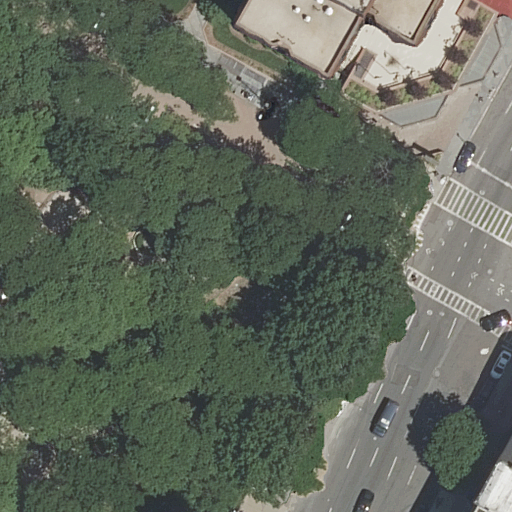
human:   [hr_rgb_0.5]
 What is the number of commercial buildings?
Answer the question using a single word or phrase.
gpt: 0

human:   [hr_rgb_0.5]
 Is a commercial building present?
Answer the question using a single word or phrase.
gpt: no

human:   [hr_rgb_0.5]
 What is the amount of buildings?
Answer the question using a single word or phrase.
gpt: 4

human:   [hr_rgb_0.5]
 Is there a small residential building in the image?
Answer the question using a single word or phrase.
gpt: yes

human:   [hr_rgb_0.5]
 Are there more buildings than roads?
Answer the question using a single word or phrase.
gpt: no

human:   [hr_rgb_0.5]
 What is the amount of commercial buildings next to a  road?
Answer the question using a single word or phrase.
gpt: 0

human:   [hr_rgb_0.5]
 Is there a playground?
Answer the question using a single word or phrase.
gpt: yes

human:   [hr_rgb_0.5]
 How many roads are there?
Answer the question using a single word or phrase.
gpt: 20

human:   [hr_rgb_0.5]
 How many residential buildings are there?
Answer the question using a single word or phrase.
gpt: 4

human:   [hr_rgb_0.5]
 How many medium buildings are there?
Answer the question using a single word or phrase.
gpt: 2

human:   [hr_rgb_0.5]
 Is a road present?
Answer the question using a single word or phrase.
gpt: yes

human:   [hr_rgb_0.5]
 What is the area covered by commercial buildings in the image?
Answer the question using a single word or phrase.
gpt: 0m2

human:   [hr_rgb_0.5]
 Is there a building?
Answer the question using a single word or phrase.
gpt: yes

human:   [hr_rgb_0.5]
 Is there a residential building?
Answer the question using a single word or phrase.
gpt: yes

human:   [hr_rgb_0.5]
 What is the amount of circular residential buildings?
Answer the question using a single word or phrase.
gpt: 0

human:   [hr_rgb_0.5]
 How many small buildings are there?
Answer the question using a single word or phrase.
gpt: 1

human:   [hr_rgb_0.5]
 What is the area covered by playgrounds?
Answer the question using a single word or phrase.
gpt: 39m2

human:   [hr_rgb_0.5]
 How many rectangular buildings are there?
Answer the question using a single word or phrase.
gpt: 0

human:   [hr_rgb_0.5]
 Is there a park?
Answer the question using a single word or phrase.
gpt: yes

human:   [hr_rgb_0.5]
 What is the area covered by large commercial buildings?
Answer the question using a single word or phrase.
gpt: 0m2

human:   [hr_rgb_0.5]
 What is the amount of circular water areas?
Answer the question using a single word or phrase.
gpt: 0

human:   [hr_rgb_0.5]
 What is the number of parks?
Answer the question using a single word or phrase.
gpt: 1

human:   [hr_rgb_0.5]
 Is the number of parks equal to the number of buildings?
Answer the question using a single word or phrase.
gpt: no

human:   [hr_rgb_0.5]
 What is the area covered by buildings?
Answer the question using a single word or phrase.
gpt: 2342m2

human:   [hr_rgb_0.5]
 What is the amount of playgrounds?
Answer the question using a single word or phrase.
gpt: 1

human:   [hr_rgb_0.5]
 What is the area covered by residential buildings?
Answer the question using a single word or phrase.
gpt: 2342m2

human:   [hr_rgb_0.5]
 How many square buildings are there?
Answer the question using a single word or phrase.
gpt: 0

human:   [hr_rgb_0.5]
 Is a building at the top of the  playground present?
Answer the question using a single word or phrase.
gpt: yes

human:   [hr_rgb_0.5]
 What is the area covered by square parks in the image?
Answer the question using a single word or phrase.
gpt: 0m2

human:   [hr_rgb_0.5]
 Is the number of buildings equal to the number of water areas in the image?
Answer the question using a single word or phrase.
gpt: no

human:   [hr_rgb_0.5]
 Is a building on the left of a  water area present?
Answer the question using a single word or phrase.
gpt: no

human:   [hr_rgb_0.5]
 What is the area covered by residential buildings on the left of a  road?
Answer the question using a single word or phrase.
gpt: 0m2

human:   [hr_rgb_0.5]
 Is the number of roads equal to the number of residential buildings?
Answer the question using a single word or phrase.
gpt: no

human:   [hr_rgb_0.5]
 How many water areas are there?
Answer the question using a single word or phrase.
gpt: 0

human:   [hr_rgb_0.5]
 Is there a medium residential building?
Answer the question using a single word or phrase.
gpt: yes

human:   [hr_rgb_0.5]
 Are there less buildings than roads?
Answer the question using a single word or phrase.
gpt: yes

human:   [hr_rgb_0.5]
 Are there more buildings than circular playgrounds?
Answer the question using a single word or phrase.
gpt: yes

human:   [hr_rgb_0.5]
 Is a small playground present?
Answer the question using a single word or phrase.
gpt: yes

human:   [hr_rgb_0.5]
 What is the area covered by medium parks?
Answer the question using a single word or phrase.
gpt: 0m2

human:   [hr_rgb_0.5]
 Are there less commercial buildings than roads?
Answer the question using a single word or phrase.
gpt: yes

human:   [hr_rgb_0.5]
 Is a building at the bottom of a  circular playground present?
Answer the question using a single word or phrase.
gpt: no

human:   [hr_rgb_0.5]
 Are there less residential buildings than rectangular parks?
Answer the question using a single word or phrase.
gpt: no

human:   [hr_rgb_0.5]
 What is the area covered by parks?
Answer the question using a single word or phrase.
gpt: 3m2

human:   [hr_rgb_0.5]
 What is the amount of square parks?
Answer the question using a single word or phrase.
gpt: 0

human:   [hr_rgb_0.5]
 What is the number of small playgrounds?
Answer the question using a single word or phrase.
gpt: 1

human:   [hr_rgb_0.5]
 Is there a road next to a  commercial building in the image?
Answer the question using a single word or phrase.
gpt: no

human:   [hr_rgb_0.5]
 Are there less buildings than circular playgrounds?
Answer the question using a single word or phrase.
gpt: no

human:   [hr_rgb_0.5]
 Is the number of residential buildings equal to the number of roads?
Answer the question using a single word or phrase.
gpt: no

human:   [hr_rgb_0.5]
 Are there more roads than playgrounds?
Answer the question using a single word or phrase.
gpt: yes

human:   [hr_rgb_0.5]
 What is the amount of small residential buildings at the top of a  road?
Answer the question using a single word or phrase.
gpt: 0

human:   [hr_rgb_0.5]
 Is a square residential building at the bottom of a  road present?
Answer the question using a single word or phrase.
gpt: no

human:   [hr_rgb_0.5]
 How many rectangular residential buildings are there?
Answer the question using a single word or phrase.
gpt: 0

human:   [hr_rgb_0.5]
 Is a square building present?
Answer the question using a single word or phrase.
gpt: no

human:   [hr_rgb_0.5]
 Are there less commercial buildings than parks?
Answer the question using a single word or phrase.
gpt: yes

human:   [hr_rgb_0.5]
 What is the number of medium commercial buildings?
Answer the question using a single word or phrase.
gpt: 0

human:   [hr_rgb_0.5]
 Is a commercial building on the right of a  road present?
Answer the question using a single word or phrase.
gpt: no

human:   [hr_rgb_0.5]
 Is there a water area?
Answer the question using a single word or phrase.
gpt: no

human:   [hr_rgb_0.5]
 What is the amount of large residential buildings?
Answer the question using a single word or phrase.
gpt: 1

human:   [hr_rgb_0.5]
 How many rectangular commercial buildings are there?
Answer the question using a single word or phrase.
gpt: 0

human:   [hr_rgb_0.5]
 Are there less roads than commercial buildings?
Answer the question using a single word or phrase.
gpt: no

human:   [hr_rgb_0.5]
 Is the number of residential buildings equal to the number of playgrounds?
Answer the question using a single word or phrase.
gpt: no

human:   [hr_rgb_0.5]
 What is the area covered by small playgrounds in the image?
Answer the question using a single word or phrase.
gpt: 39m2

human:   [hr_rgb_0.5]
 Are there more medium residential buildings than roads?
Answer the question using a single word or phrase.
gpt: no

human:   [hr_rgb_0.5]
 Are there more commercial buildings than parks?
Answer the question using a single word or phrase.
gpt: no